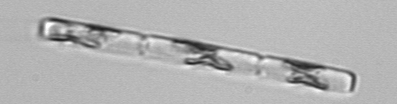
Label: Guinardia_delicatula